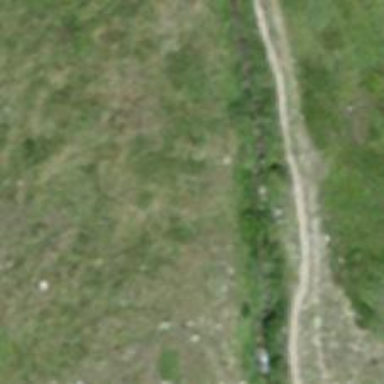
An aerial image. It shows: Ditch in the surroundings.